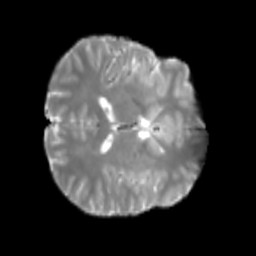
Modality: T2w
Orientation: axial
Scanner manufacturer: siemens
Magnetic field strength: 3 T
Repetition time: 4 s
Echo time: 0.0594 s